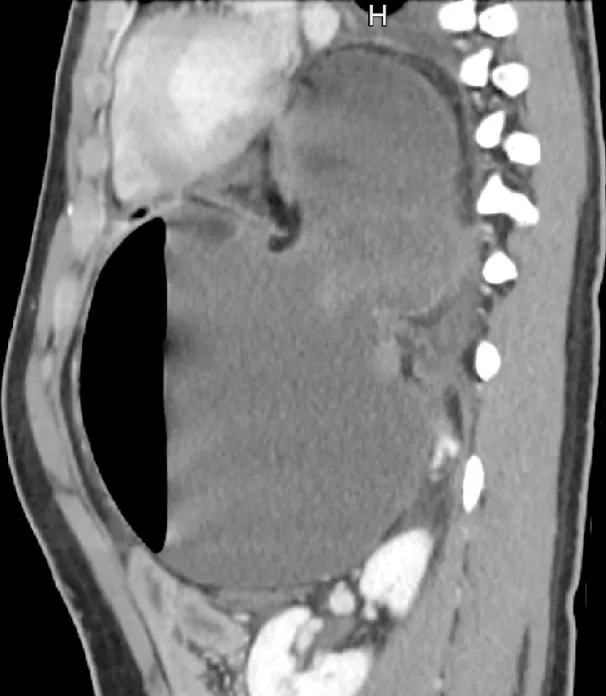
Patient 1, prior to surgery. Herniation of the distended stomach into the thoracic cavity. The dilatation above and below diaphragm is shown.
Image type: radiology (ct)